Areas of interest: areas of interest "Flower, Bird, Fish, and Insect Market"
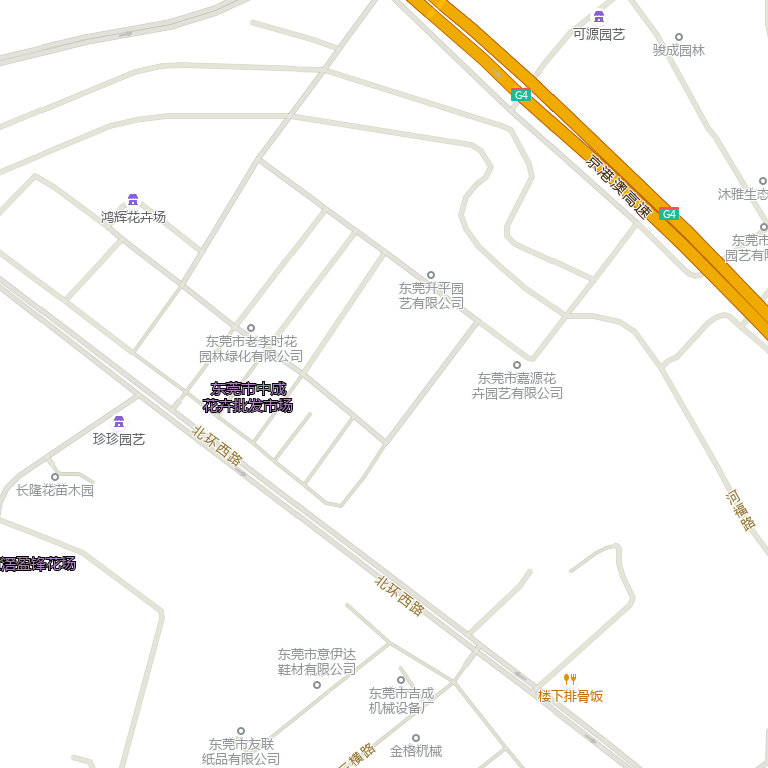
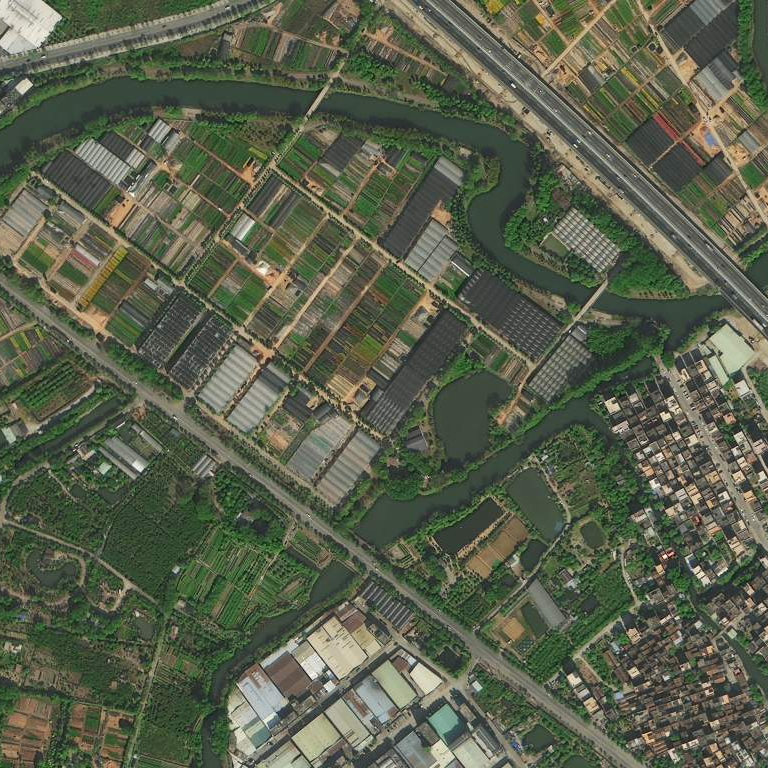